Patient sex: M
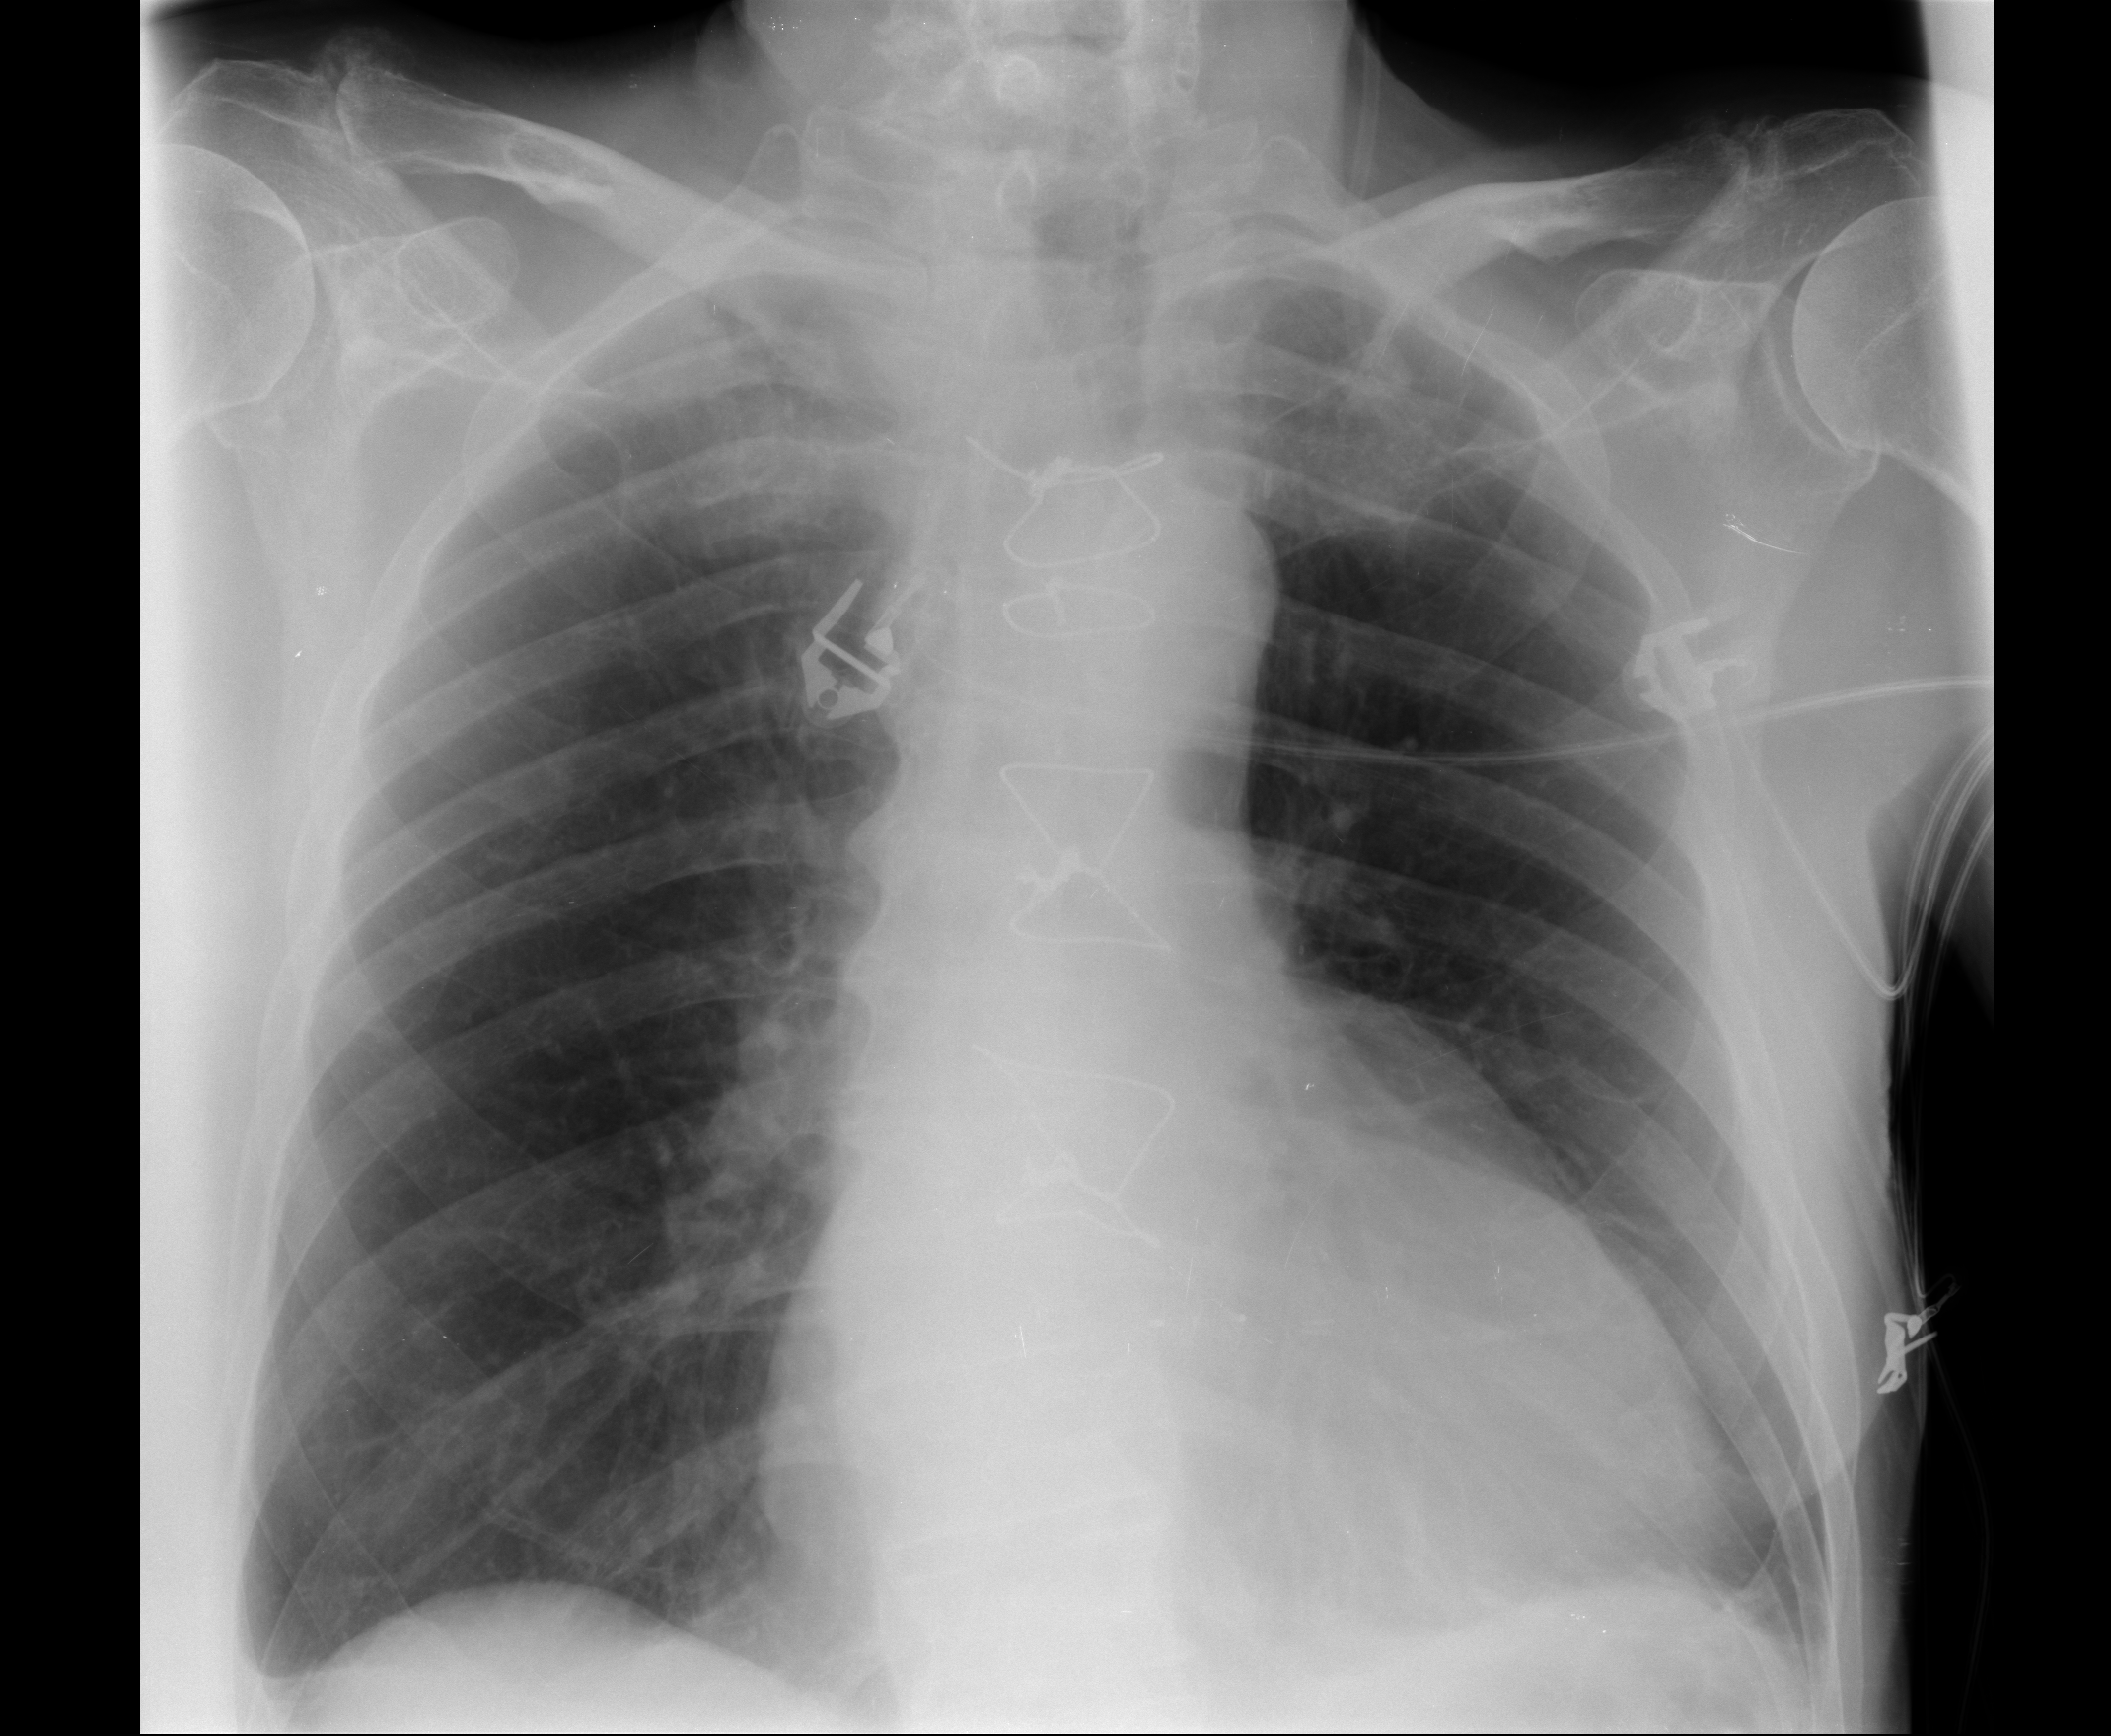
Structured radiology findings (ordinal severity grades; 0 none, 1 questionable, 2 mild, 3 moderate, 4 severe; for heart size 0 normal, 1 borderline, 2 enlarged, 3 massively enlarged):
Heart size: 2
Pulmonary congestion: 1
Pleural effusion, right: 1
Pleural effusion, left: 1
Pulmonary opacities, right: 0
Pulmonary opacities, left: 0
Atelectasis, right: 1
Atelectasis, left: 1